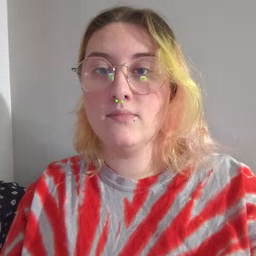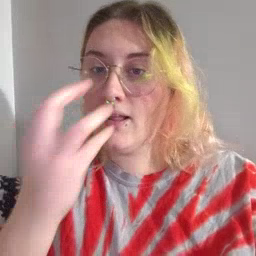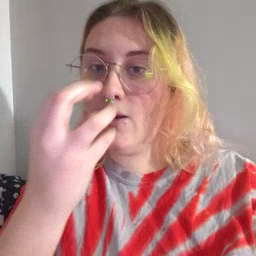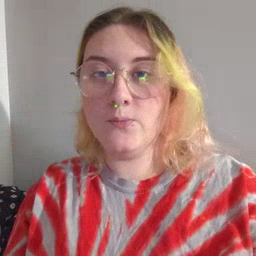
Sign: clown